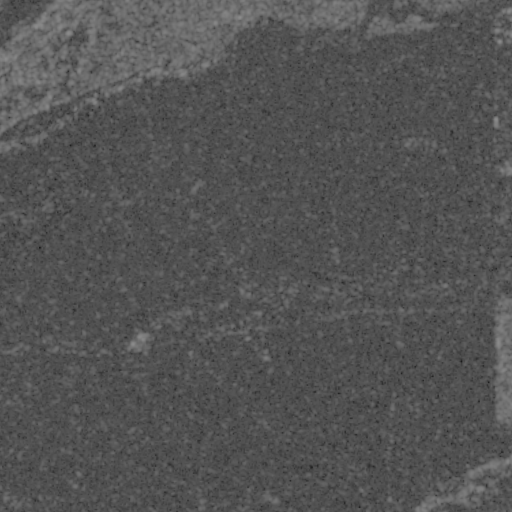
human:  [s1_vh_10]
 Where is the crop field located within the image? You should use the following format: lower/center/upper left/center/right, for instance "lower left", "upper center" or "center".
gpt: The crop field is located in the lower right of the image.
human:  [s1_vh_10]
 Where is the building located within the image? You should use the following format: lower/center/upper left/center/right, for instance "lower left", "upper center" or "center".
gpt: The building is located in the lower left of the image.
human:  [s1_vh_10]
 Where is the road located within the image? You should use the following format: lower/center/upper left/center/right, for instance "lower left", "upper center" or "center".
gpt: There is no road in the image.

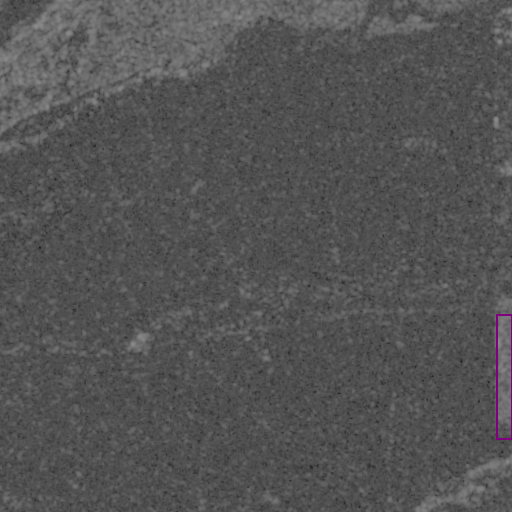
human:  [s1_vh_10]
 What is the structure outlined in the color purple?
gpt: The structure outlined in purple is a crop field.
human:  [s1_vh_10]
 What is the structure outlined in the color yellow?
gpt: There is no yellow outline.